Aerial crown-view tile of a tropical tree (Barro Colorado Island, Panama), acquired 20241112:
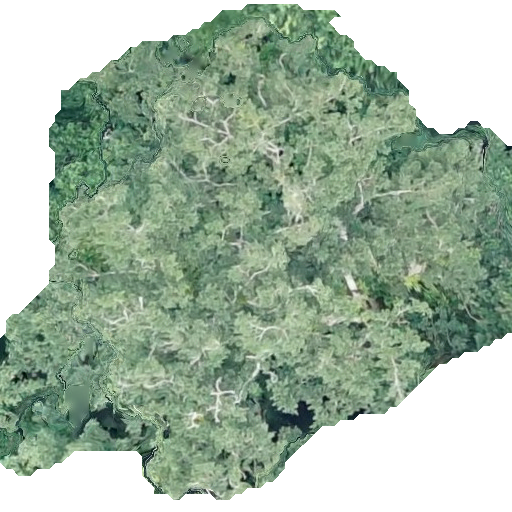
Species: Brosimum alicastrum
GBIF accepted scientific name: Brosimum alicastrum
Crown area: 293.469 m²